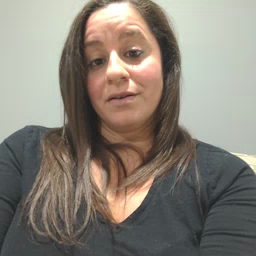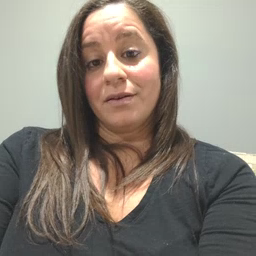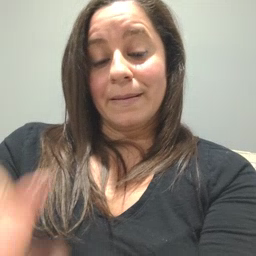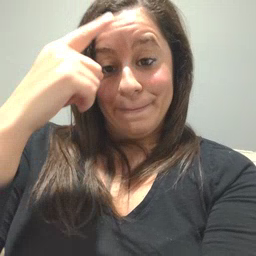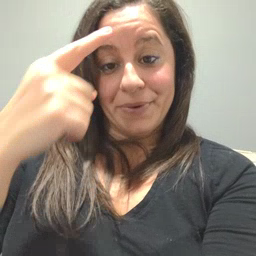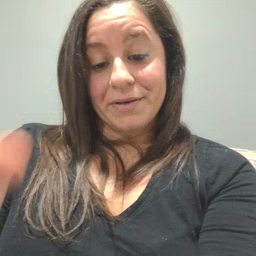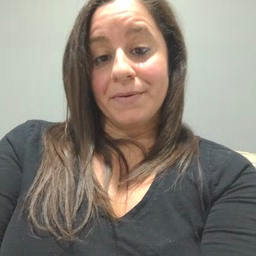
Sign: penny